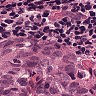
Metastatic tissue present: yes